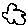
Label: cloud